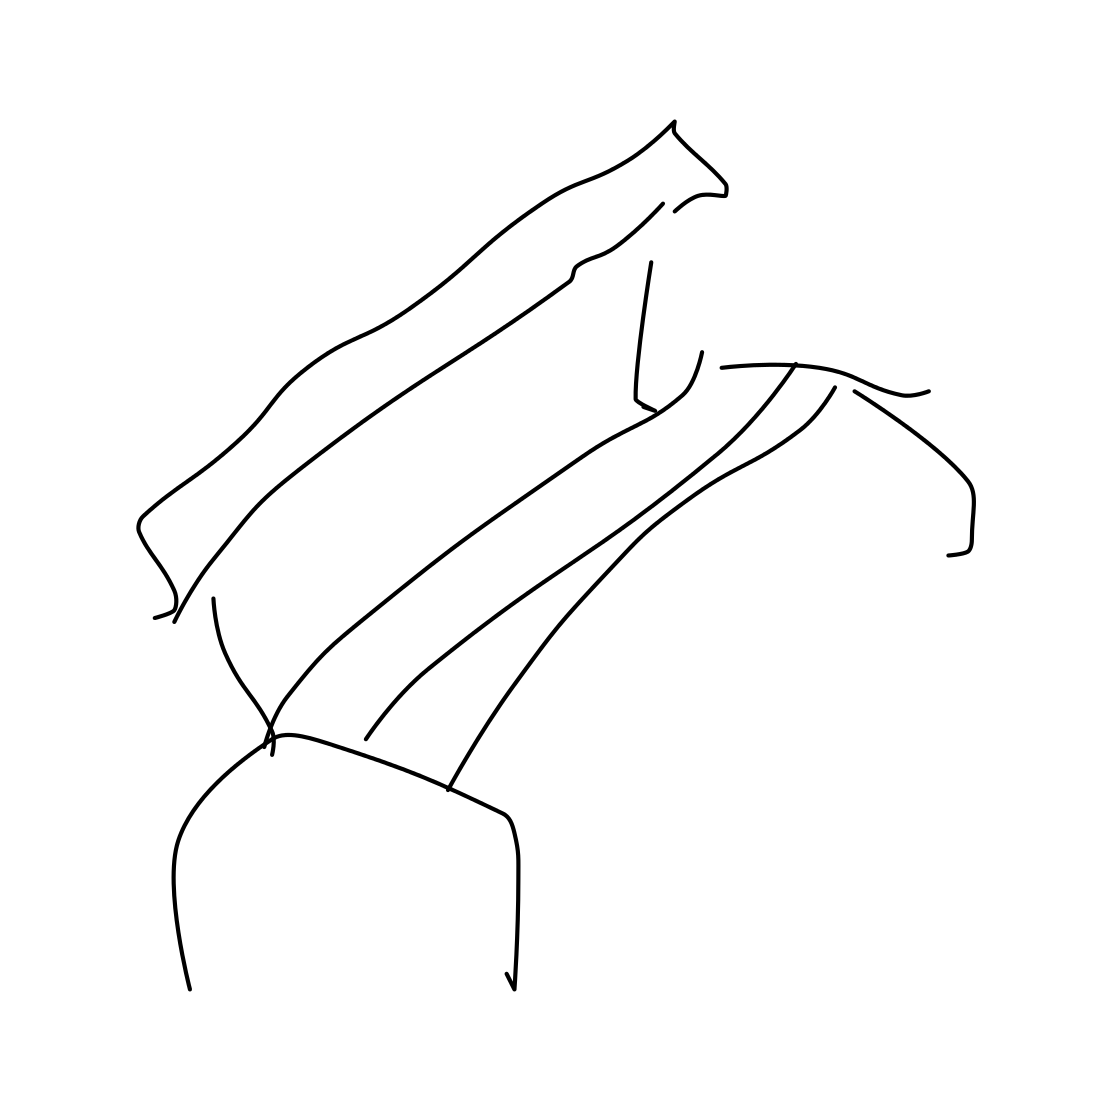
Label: bench